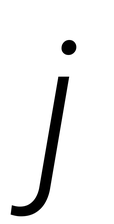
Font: Roboto-Italic_Light_Italic